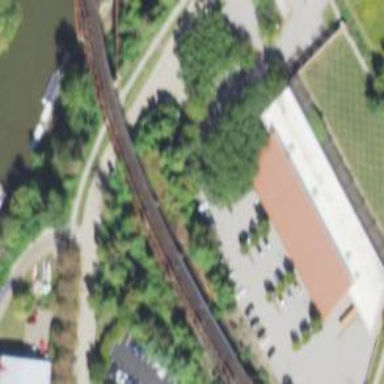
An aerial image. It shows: Abandoned railway.